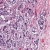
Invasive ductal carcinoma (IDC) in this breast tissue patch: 1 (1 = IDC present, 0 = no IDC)